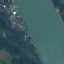
Label: River